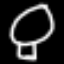
Label: mushroom